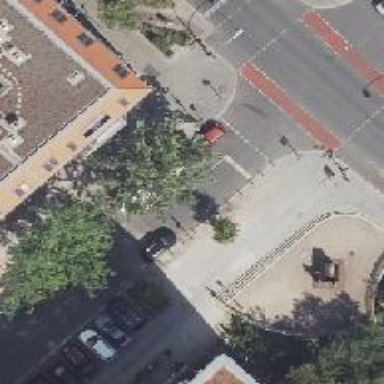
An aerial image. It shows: Living street with sidewalks on both sides. There is parallel parking on the left side and street-side parking on the right.